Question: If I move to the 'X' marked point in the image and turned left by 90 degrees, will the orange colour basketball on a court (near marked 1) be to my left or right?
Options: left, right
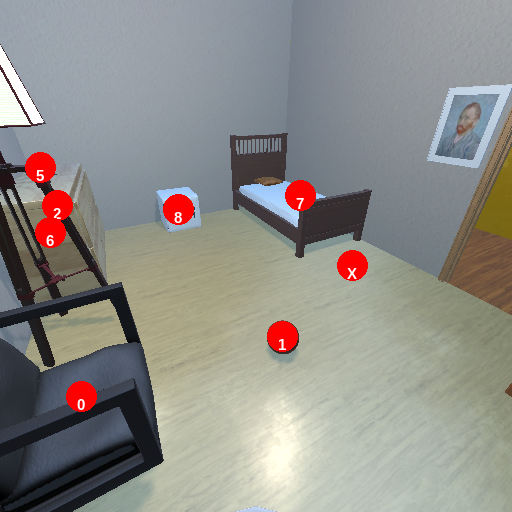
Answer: left